Field crop: tomato
Growth stage: 1
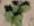
Species: solanum